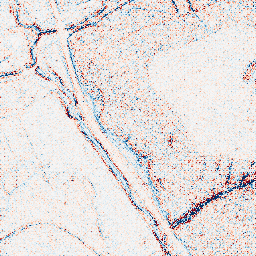
Category: edge_preserving
Decomposition family: anisotropic_diffusion
Decomposition parameters: iterations: 10
kappa: 50
gamma: 0.1
Upsampling method: regularized
Upsampling parameters: scale: 2
lambda_reg: 0.1
Upsampling scale: 2